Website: walmart
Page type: billing-address
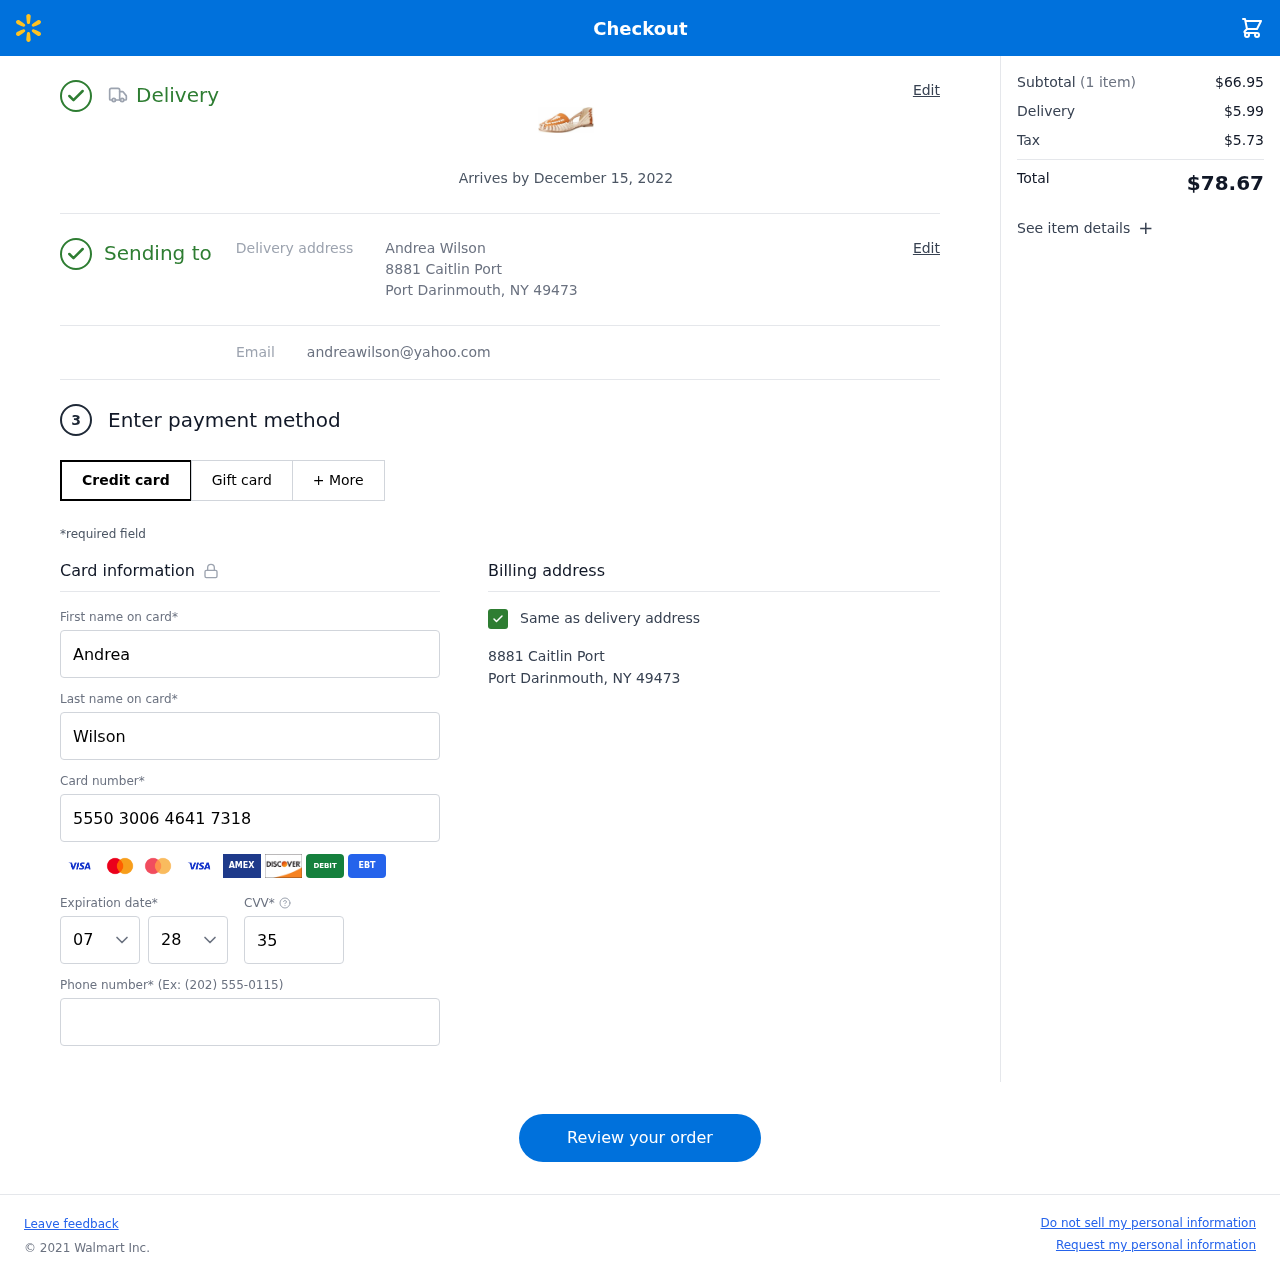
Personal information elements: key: PII_CARD_CVV
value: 358
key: PII_CARD_EXPIRY_MONTH
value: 07
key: PII_CARD_EXPIRY_YEAR
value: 28
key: PII_CARD_NUMBER
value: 5550 3006 4641 7318
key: PII_EMAIL
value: andreawilson@yahoo.com
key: PII_FIRSTNAME
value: Andrea
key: PII_FULLNAME
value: Andrea Wilson
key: PII_LASTNAME
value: Wilson
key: PII_PHONE
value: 6544829487
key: PII_STREET
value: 8881 Caitlin Port
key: PII_CITY_STATE_ZIP
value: Port Darinmouth, NY 49473
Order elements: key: ORDER_DELIVERY_DATE
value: Arrives by December 15, 2022
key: ORDER_NUM_ITEMS
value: (1 item)
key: ORDER_SUBTOTAL
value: $66.95
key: ORDER_SHIPPING_COST
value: $5.99
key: ORDER_TAX
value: $5.73
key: ORDER_TOTAL
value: $78.67